Field crop: tomato
Growth stage: 1
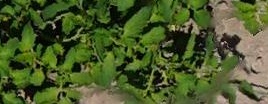
Species: tomato